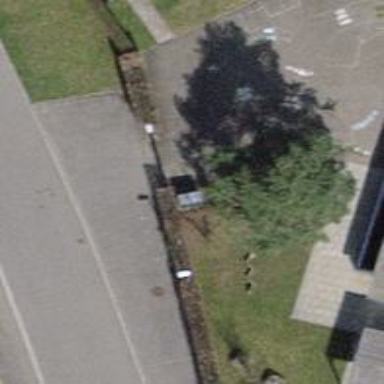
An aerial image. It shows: Gate.